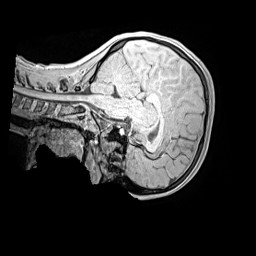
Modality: MP2RAGE
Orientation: sagittal
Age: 11
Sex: female
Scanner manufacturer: siemens
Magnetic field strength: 3 T
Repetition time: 4 s
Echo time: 0.00299 s